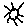
Label: sun